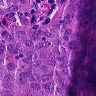
Metastatic tissue present: yes